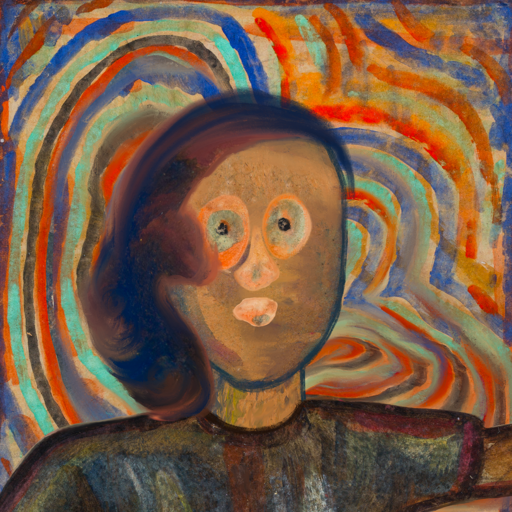
Background: Sisters, Head And Neck Front: In_The_Sun, Face Front: Childish, Bust: Mosgoul, Hair Front: Mother_And_Son_Son, Head Accessory: Blank, Second Necklace: Blank, Necklace: Blank, Baby: Blank